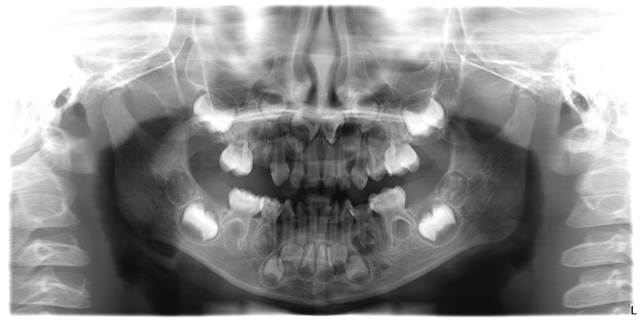
adult